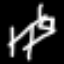
Label: bed